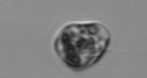
Label: Amoeba